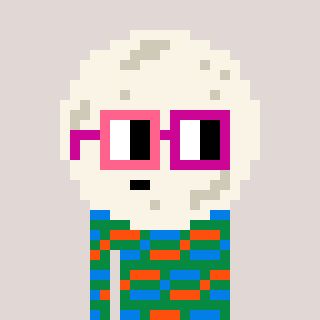
a pixel art character with square pink and red glasses, a moon-shaped head and a green-colored body on a warm background